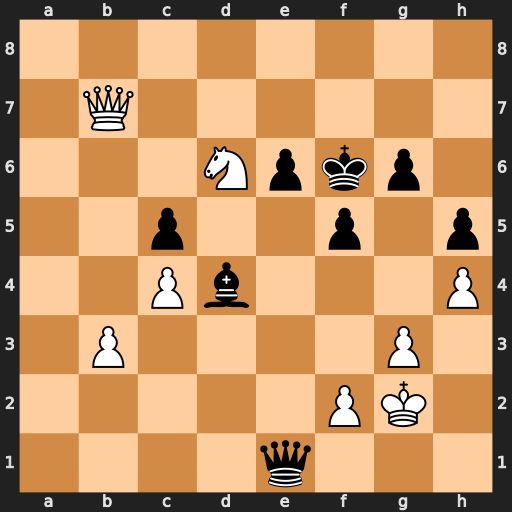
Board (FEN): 8/1Q6/3Npkp1/2p2p1p/2Pb3P/1P4P1/5PK1/4q3
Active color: w
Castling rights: -
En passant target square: -
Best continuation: Ne8+ Ke5 f4#